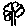
Label: tree